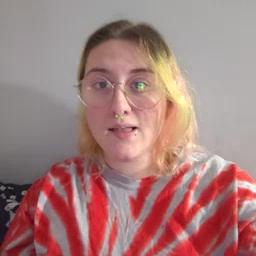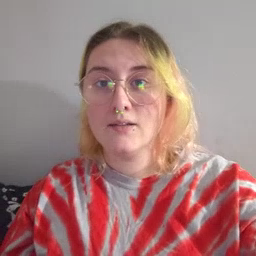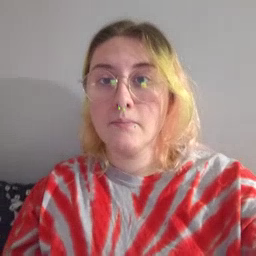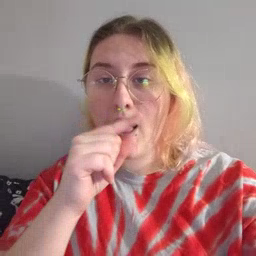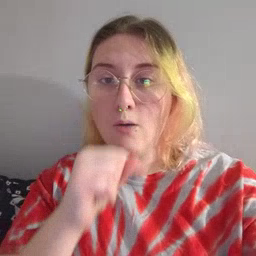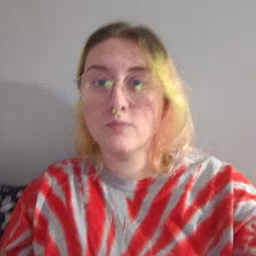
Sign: mouse